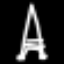
Label: The Eiffel Tower